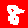
Digit: 8